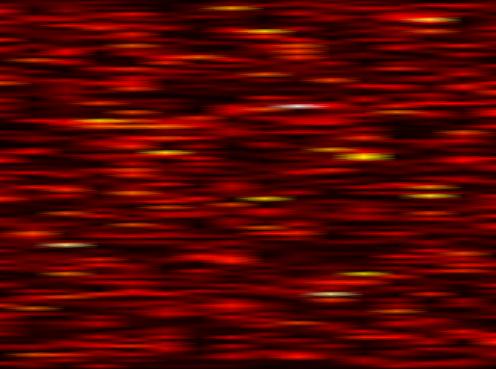
Label: WOLA